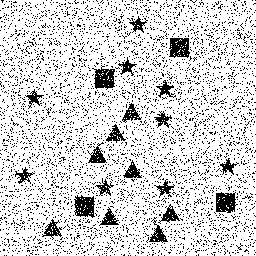
Squares: 4
Triangles: 8
Stars: 9
Total shapes: 21